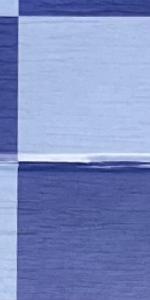
Label: Empty